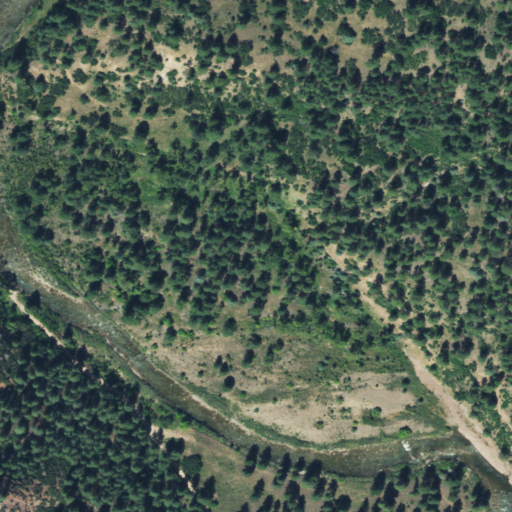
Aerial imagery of valley in Colorado named Cooper Canyon containing evergreen forest, shrub, woody wetlands, and deciduous forest